Chest X-ray:
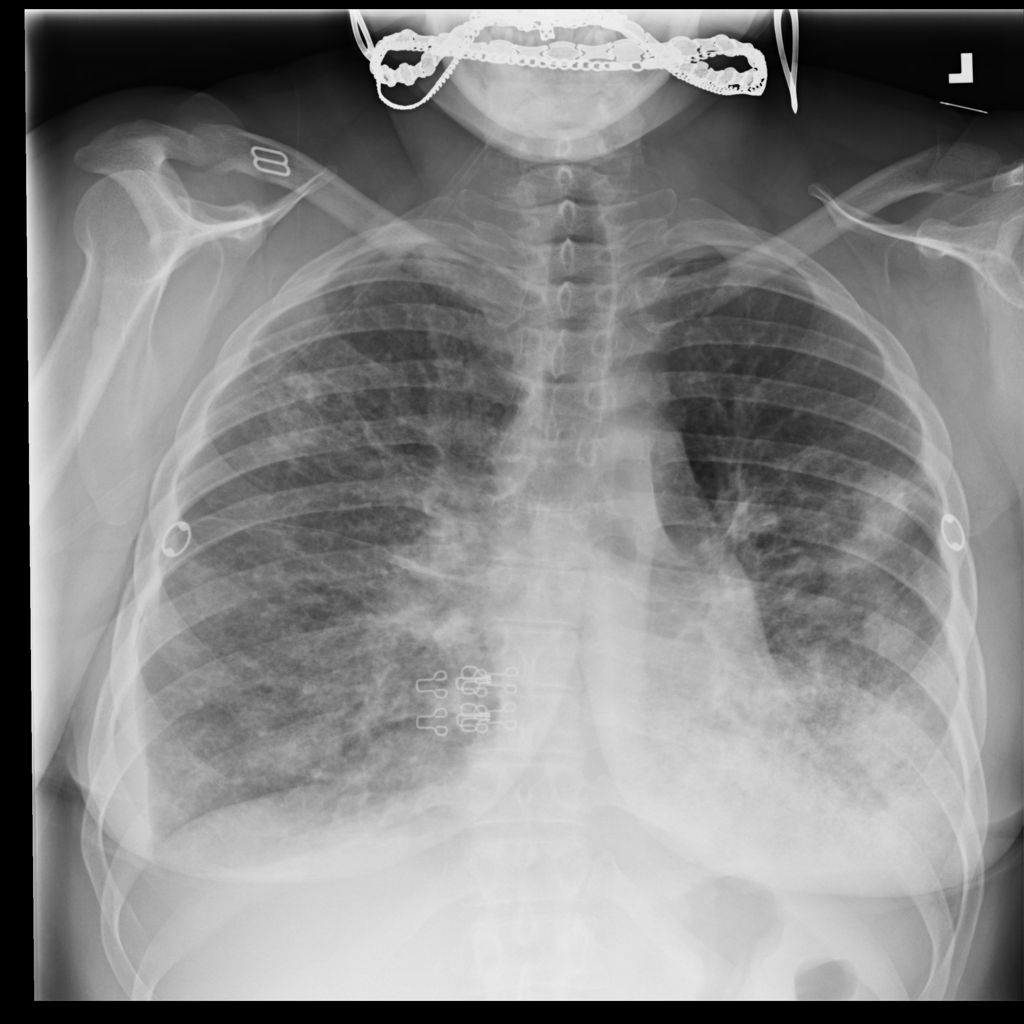
Findings: Effusion, Consolidation, Diffuse Nodule
No abnormal finding: no